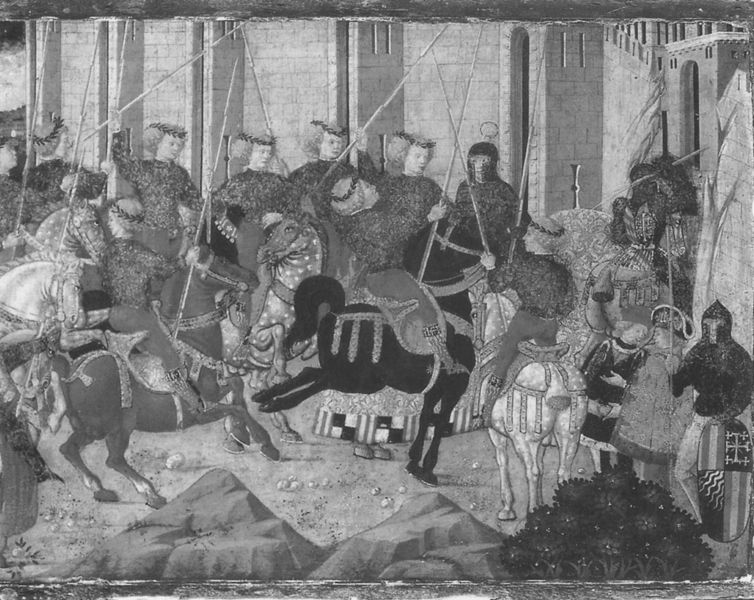
Titel: Der Einzug Alfonso d’Aragonas in Neapel
Standort: Herstellungsort: Florenz (EU - I - Toskana)
Institution: Privatbesitz
Schlagwörter: felsen, gruppe, kampf, weiß, frauen, menschen, blumen, männer, schwarz, zeichnung, haus, alt, blass, steine, pferd, pferde, reiter, hufe, sattel, mauer, lanze, soldaten, tor, schild, stangen, burg, festung, säbel, waffen, degen, helm, ritter, rüstung, wappen, stadttor, harnisch, mauern, ross, stadtmauer, heiliger, lanzen, kränze, scheuen, ausschlagen, lorbeerkränze, einzug, reiterinnen, turnier